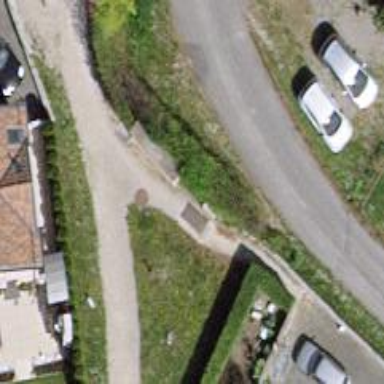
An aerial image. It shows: Footway with fine gravel surface.